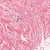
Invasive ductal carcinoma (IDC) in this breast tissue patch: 0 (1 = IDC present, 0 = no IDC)